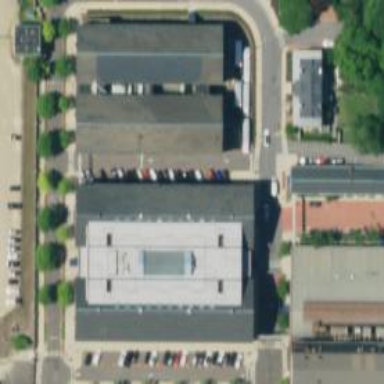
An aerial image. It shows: Building.